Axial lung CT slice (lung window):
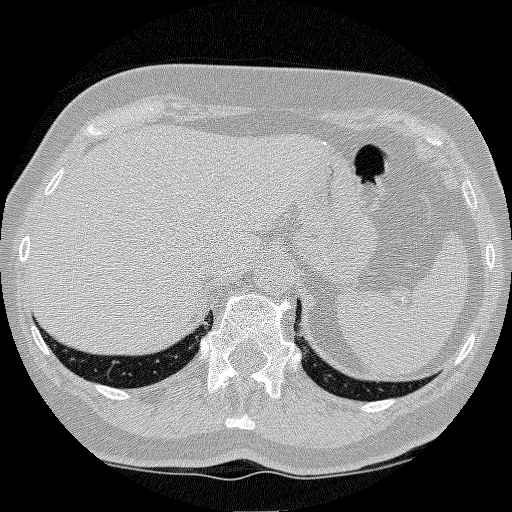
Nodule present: no